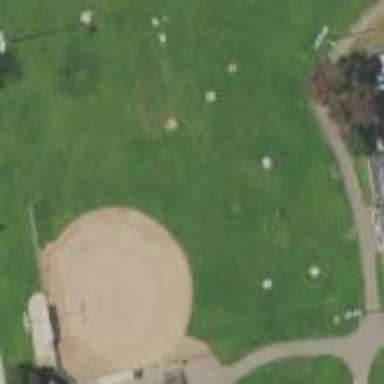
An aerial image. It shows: Baseball pitch for leisure and sports activities.